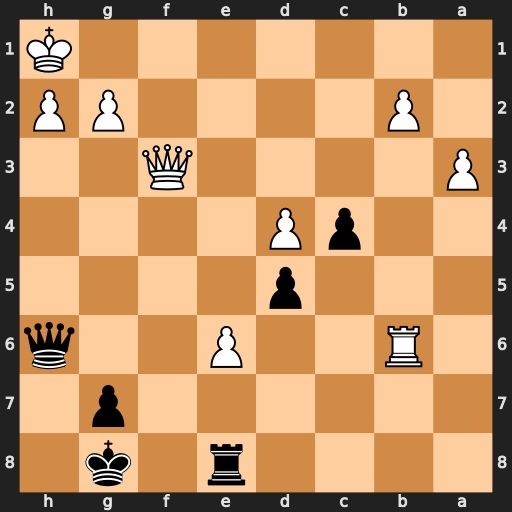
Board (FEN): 4r1k1/6p1/1R2P2q/3p4/2pP4/P4Q2/1P4PP/7K
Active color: b
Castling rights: -
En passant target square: -
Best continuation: Qc1+ Qd1 Qxd1#